Aerial crown-view tile of a tropical tree (Barro Colorado Island, Panama), acquired 20250414:
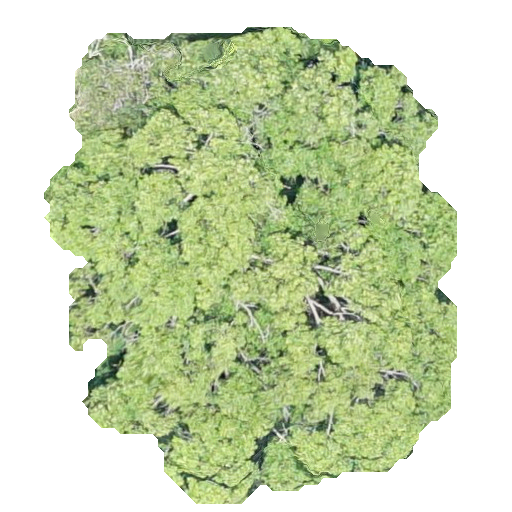
Species: Ocotea leptobotra
GBIF accepted scientific name: Ocotea leptobotra
Crown area: 227.716 m²